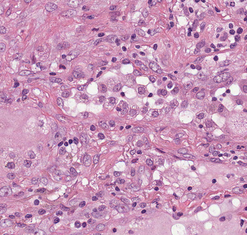
Tumor epithelial tissue: yes
Tumor-associated stroma tissue: yes
Normal tissue: no